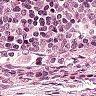
Metastatic tissue present: no